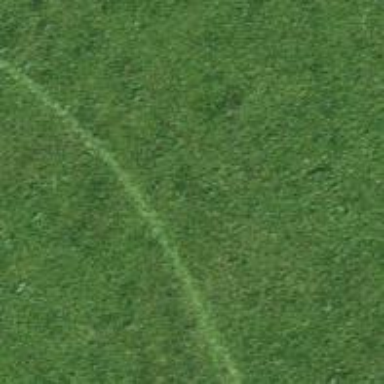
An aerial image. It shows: Grass path.